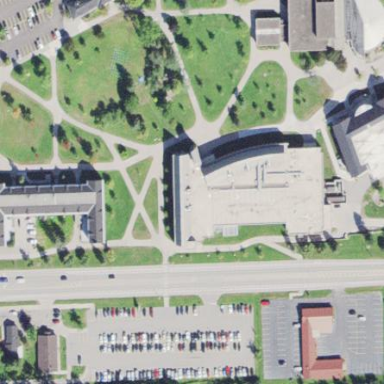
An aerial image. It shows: View of university building.